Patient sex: M
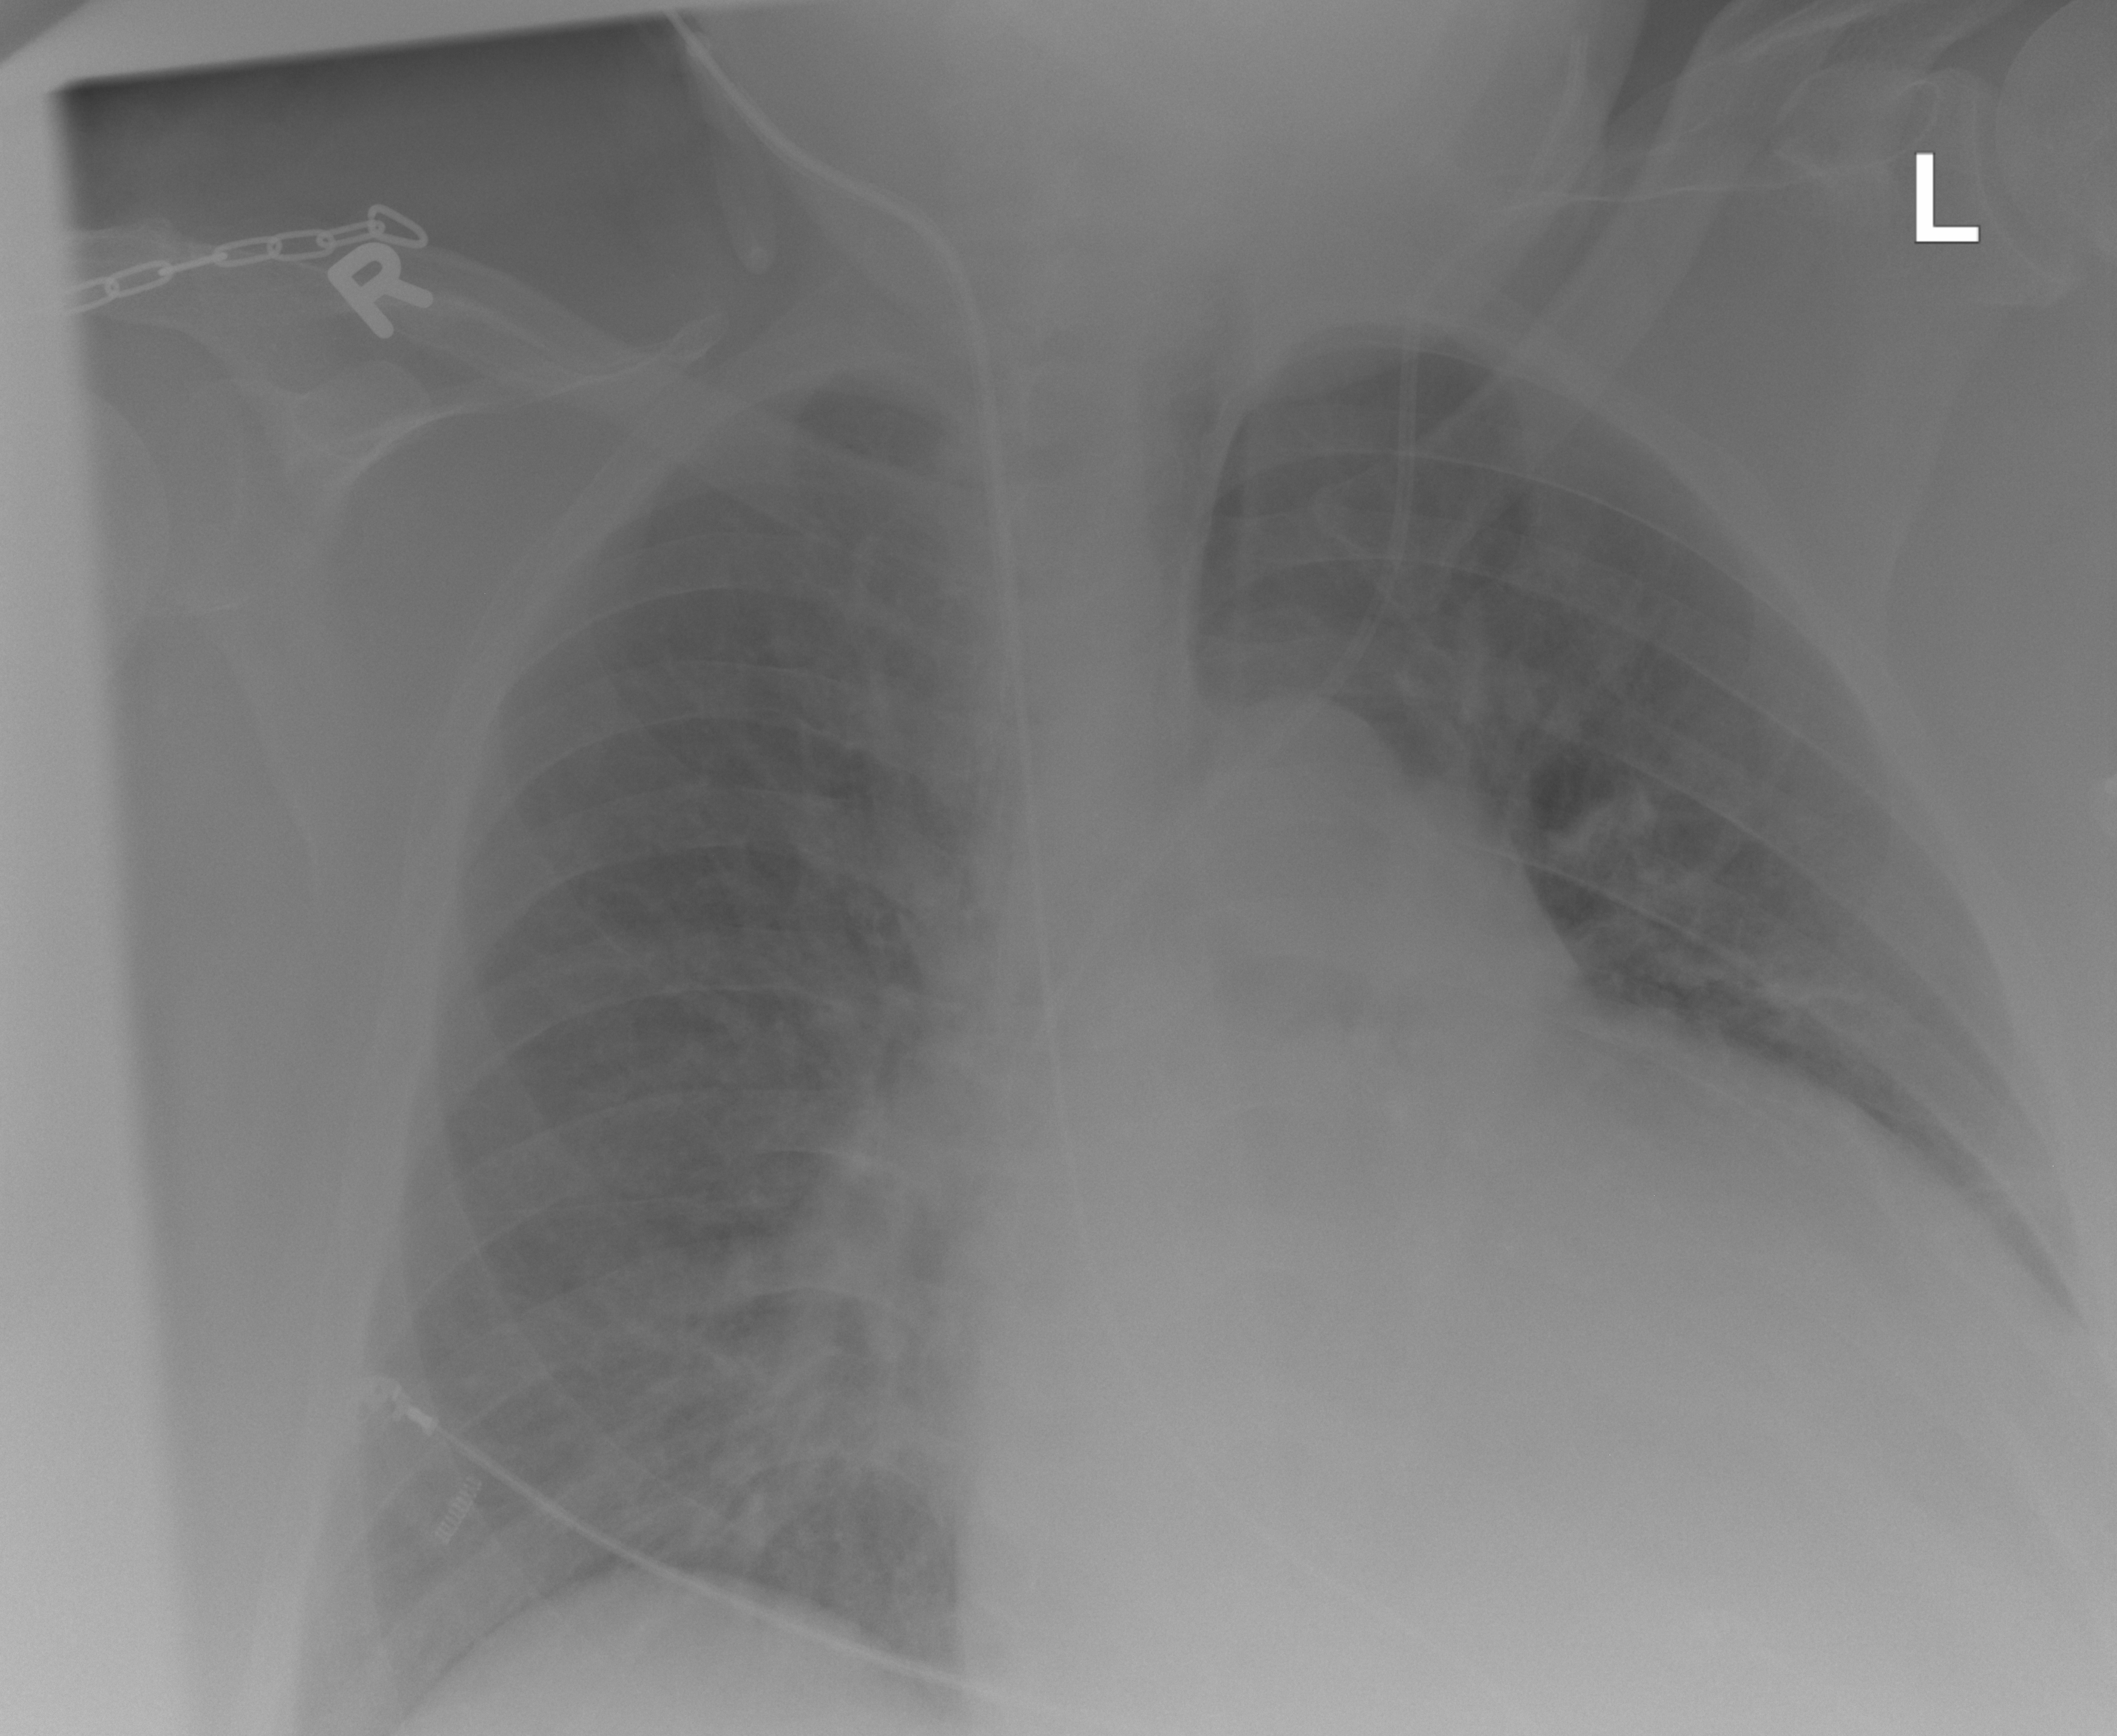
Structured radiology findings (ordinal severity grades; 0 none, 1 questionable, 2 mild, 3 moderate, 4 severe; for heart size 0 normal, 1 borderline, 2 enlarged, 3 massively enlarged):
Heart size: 3
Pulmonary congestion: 2
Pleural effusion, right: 0
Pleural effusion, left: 0
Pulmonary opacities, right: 0
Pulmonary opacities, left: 0
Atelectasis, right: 0
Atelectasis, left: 0